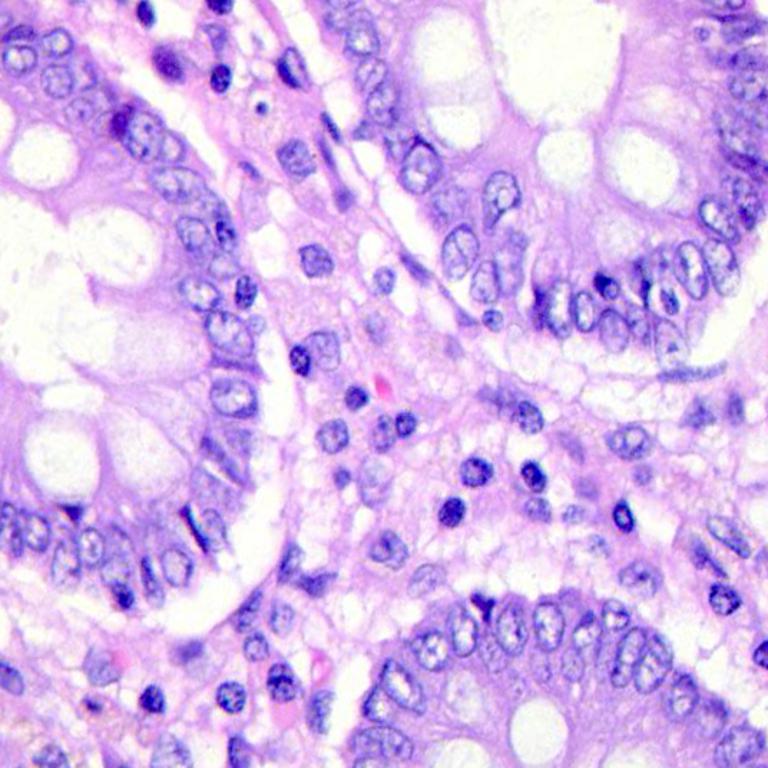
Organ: colon
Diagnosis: benign